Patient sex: F
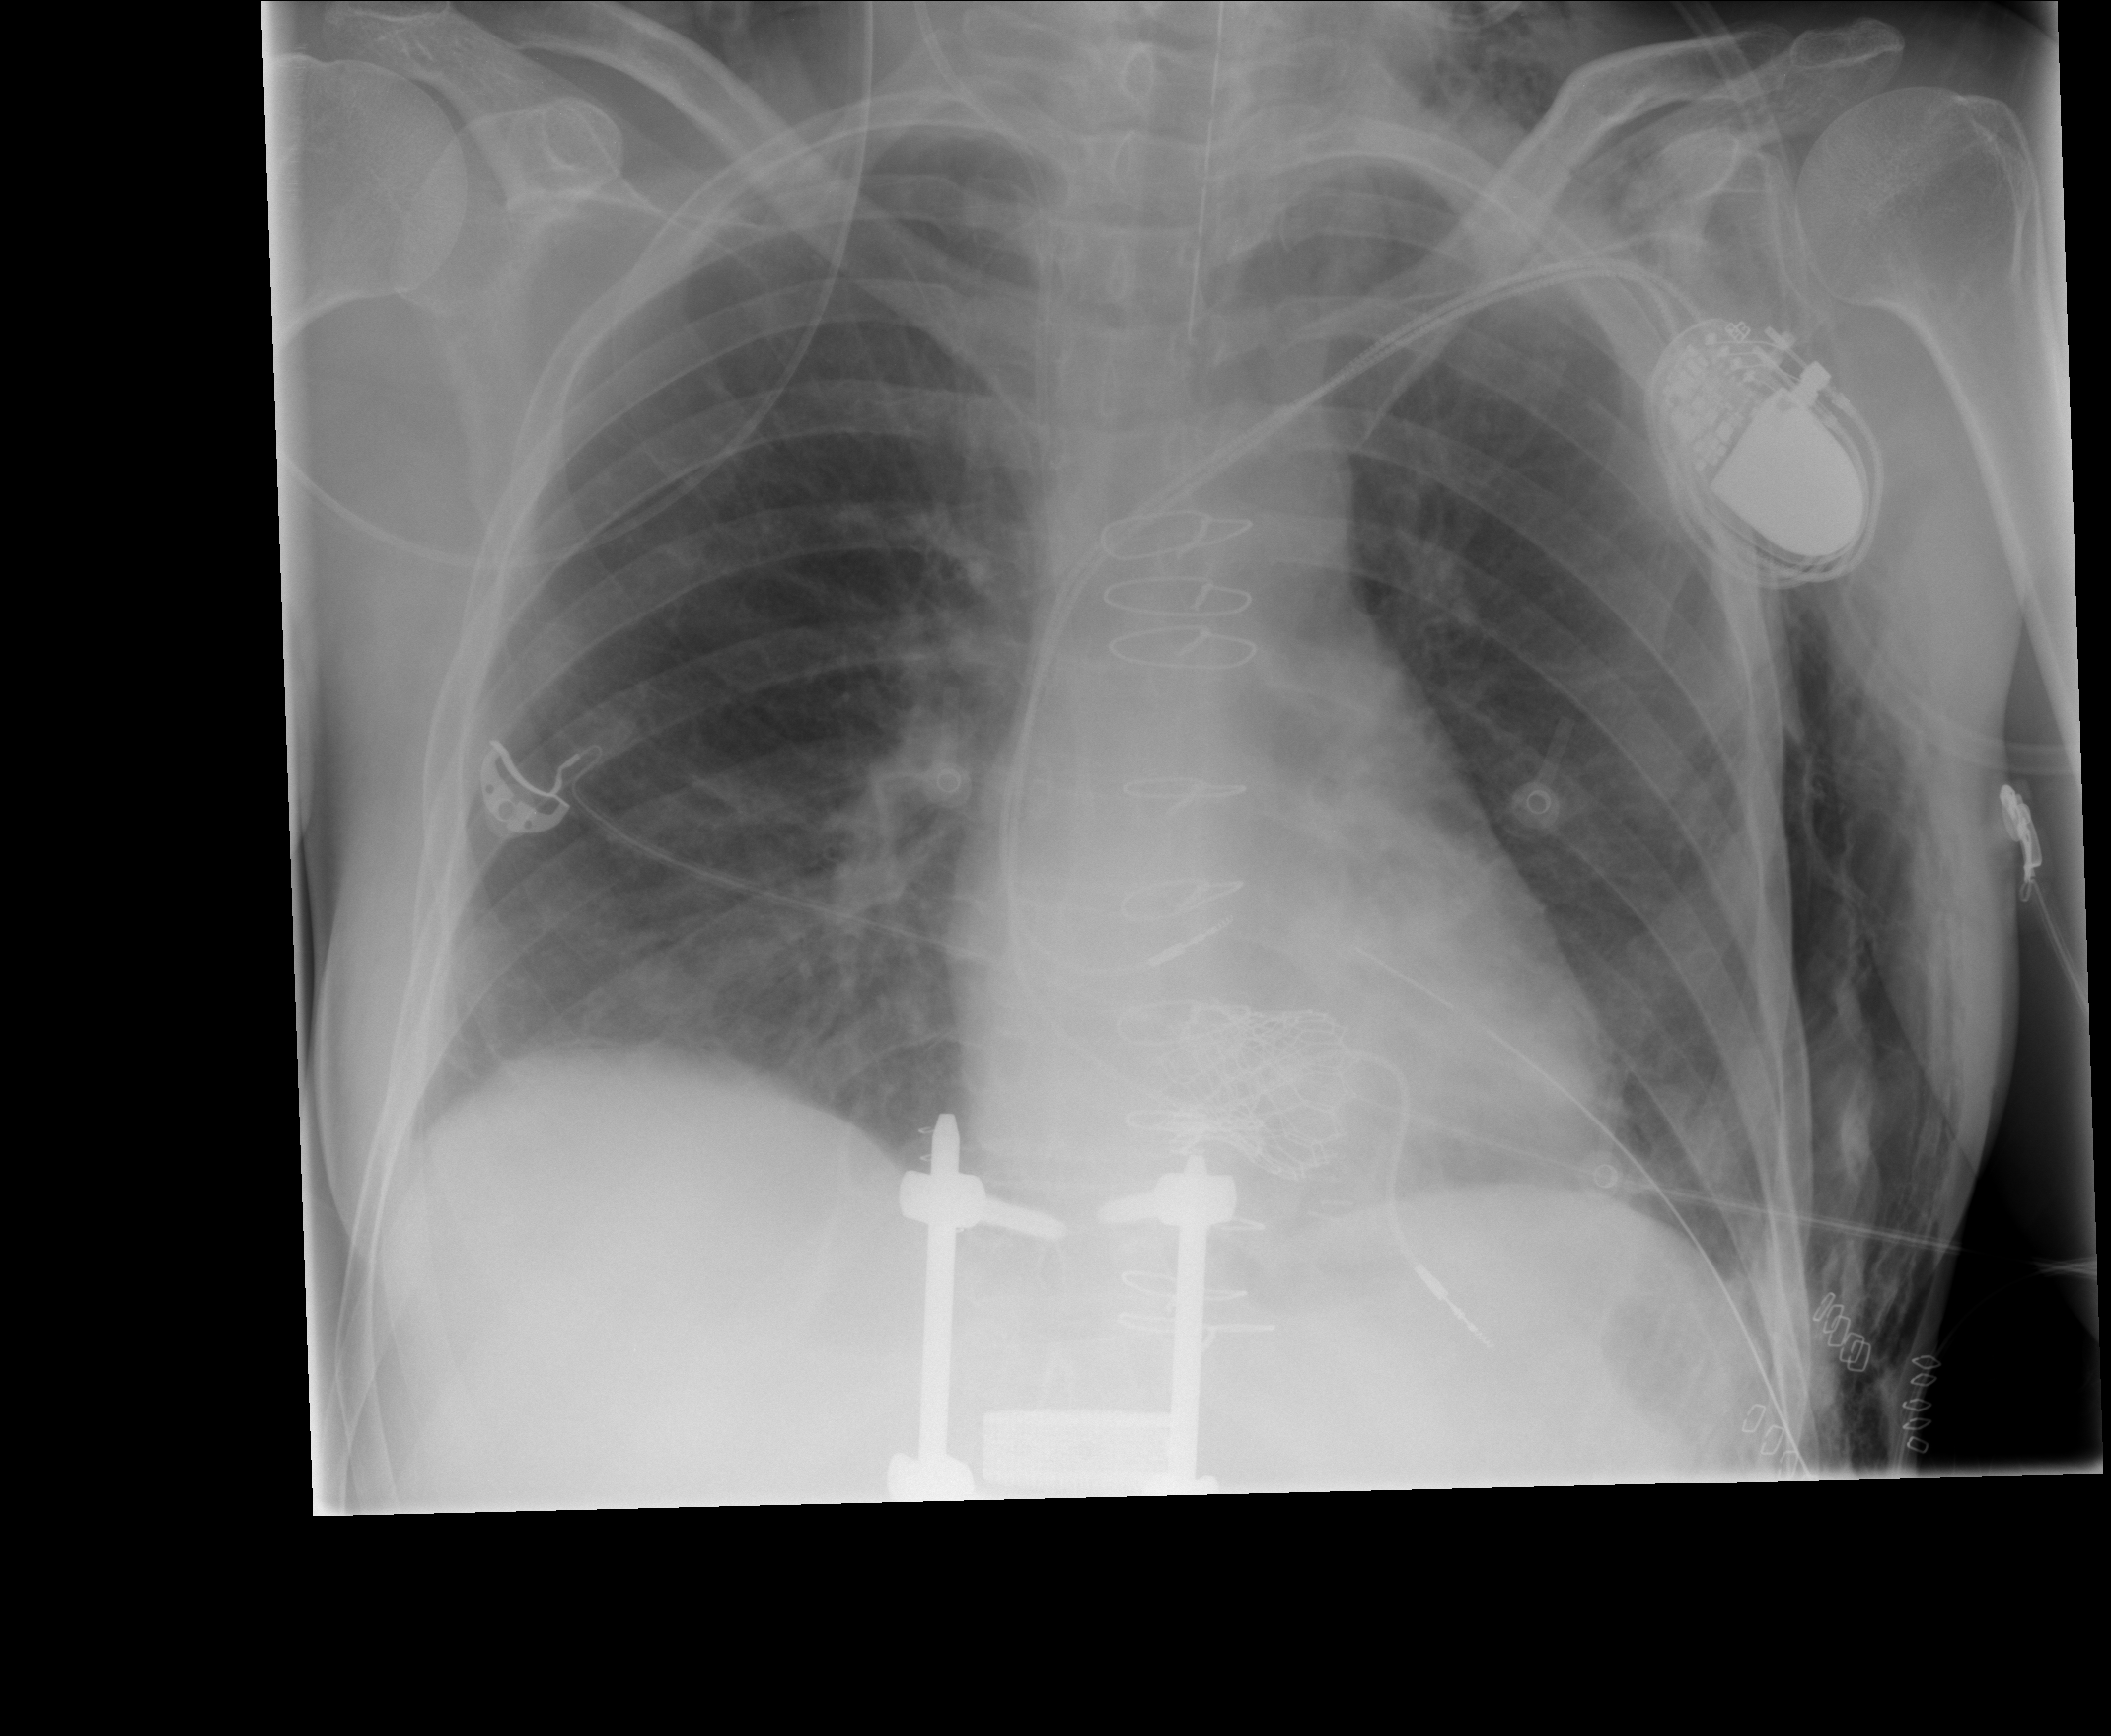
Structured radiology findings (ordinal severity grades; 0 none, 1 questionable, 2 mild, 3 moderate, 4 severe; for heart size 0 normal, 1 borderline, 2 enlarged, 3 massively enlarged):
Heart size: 0
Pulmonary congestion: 0
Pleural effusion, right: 1
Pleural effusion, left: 0
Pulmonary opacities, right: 0
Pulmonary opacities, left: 0
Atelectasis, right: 0
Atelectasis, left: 0